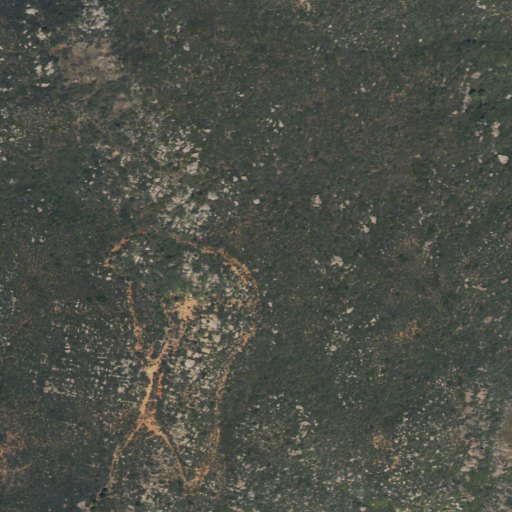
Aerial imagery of mountain in California named Black Mountain containing shrub, open development, and grassland